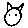
Label: cat